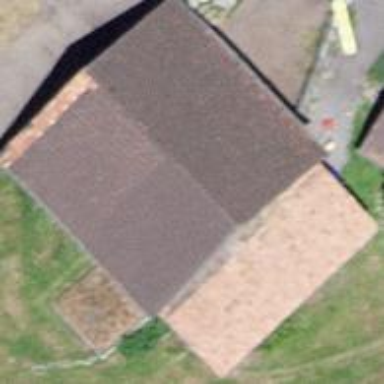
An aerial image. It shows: Barn.